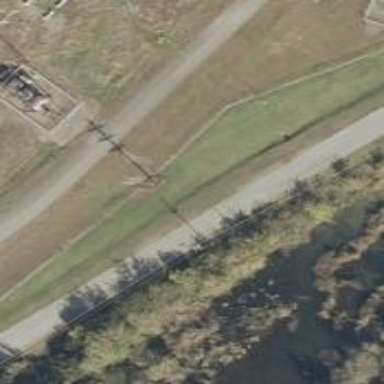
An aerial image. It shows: Power pole.